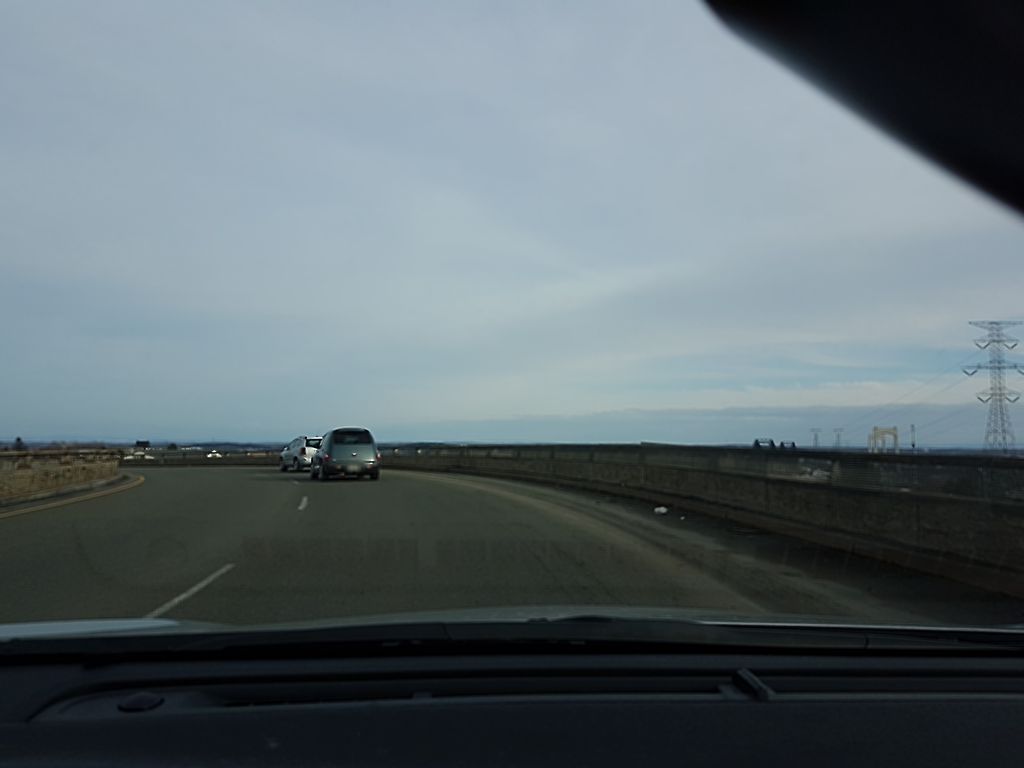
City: quebec_city